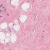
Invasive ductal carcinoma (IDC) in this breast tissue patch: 0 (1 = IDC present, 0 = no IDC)